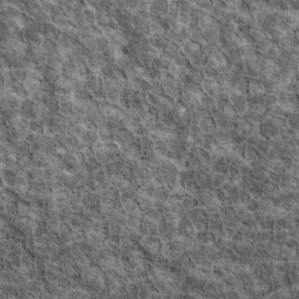
Label: non_frost